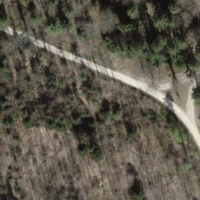
EUNIS habitat code: 41
Species observed at this site:
Lamium galeobdolon